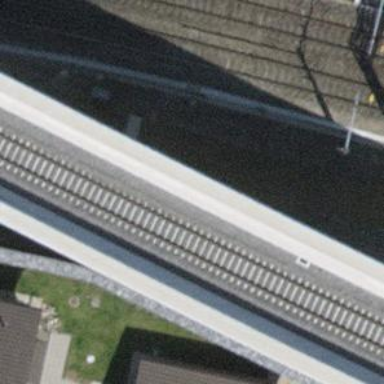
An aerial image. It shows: Single-track railway bridge with electrified contact line.